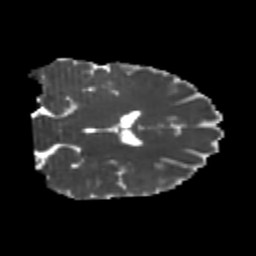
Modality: MD
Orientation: coronal
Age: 21
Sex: male
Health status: healthy
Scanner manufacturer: philips
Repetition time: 7.388 s
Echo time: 0.08599 s